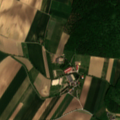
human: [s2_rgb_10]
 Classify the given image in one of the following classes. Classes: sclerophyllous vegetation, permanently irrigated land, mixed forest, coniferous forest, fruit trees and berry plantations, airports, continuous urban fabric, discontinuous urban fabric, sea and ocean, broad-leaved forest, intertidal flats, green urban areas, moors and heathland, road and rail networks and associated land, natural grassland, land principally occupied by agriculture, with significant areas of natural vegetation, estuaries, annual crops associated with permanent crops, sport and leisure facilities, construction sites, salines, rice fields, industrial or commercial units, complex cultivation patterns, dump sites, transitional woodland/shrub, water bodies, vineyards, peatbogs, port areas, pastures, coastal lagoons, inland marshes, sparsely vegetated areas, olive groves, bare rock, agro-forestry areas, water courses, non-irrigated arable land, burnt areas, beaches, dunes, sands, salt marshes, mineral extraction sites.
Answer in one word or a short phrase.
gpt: non-irrigated arable land, complex cultivation patterns, broad-leaved forest